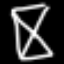
Label: hourglass